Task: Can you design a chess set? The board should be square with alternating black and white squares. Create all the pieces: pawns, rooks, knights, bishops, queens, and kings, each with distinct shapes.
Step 3897:
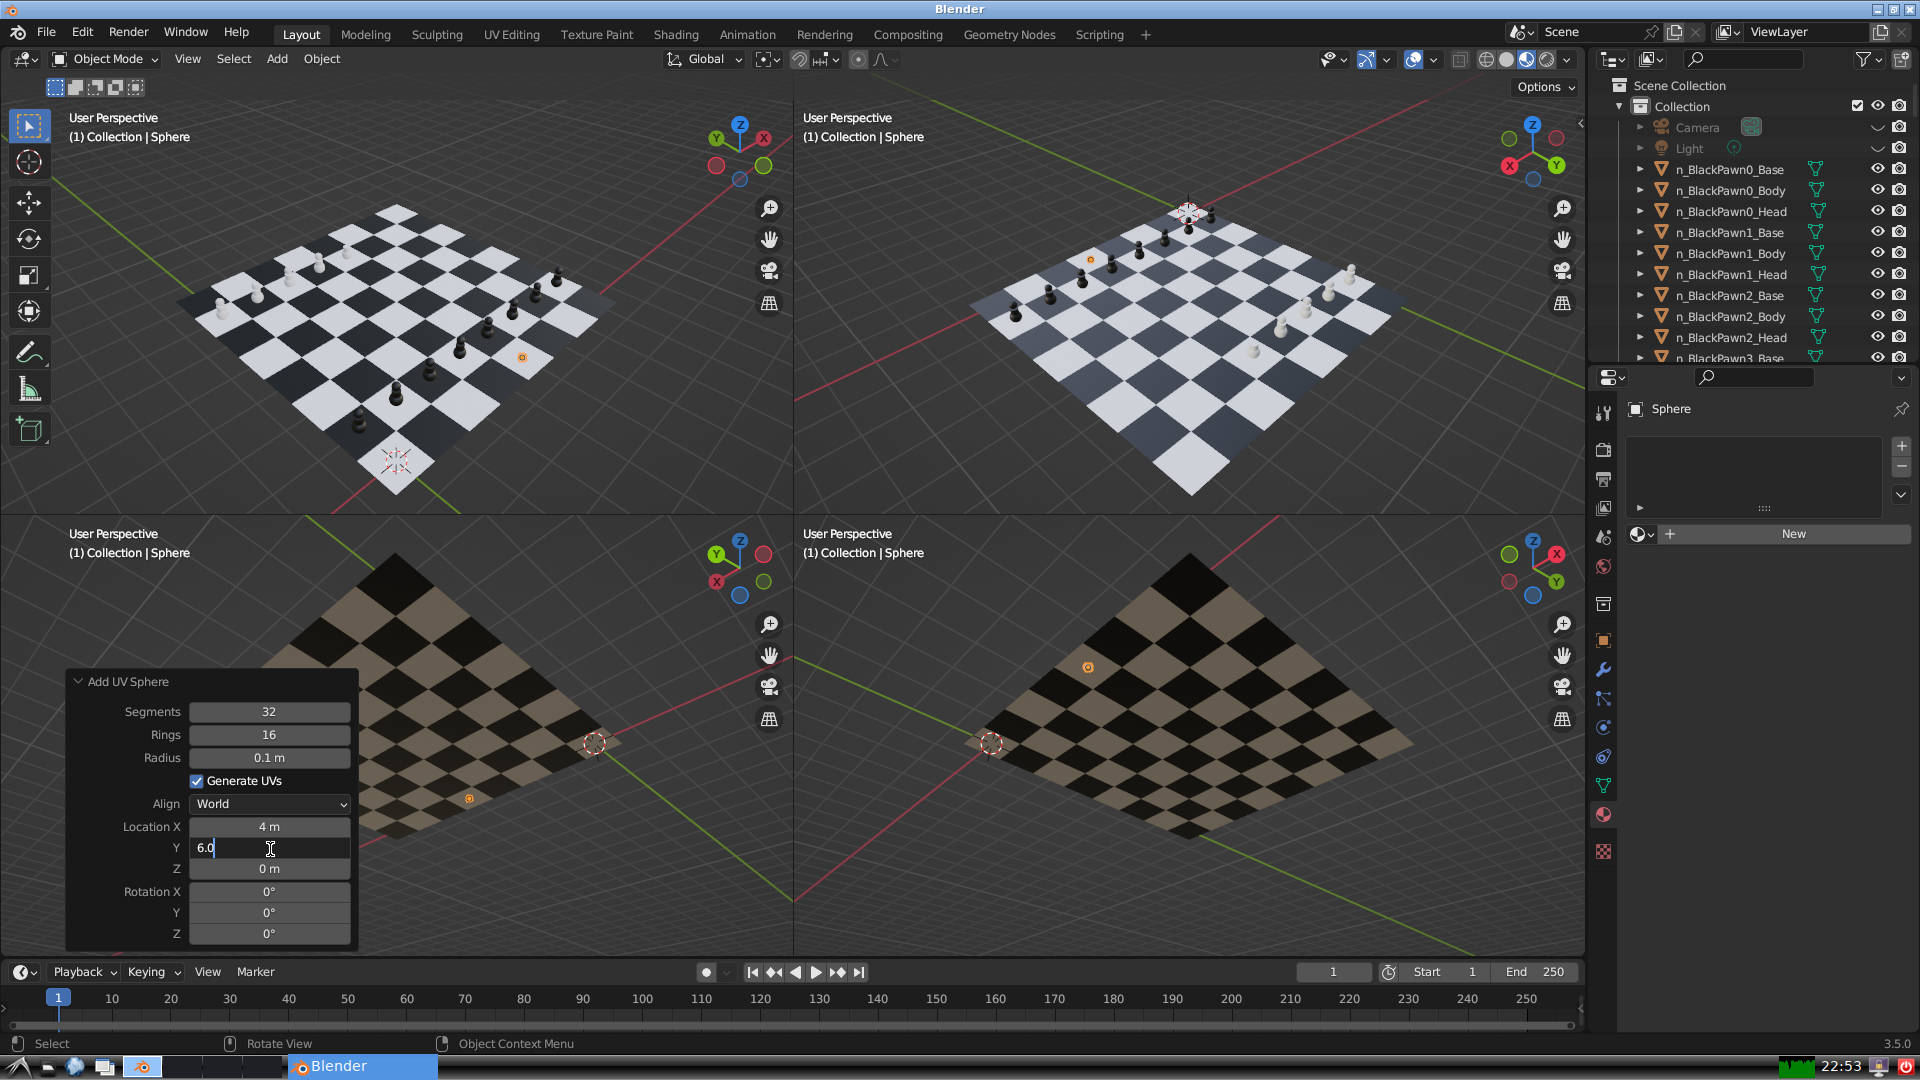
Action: {"key_press": ['Return']}